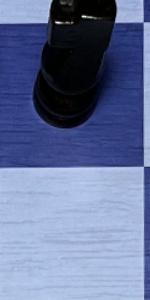
Label: Empty